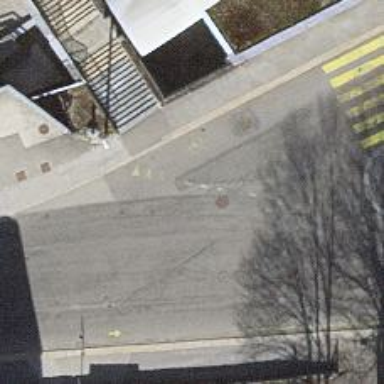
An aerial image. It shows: Road with steps.